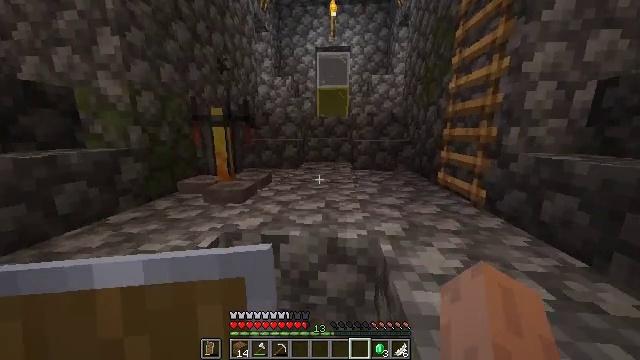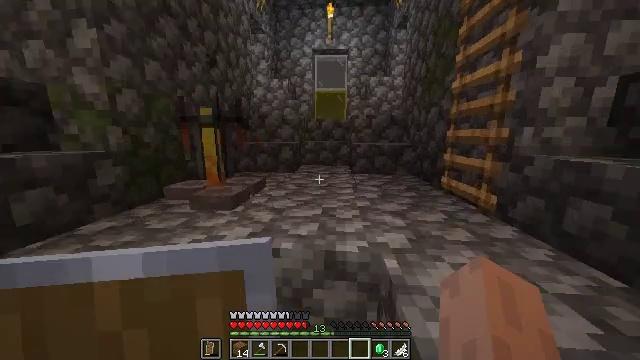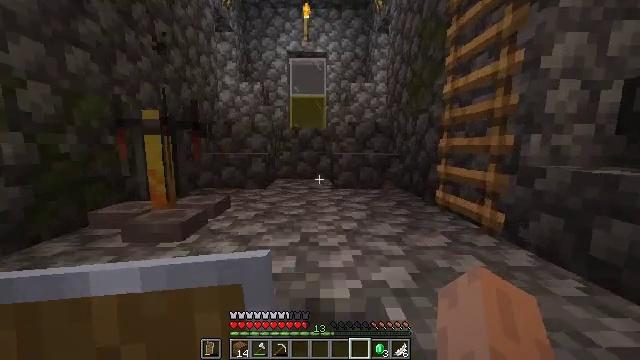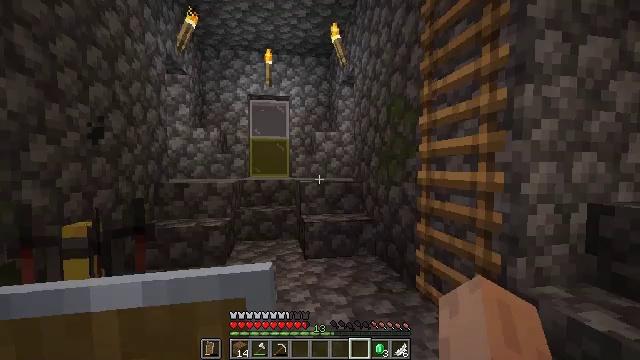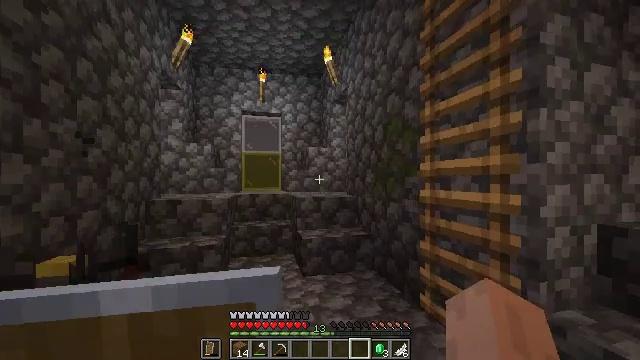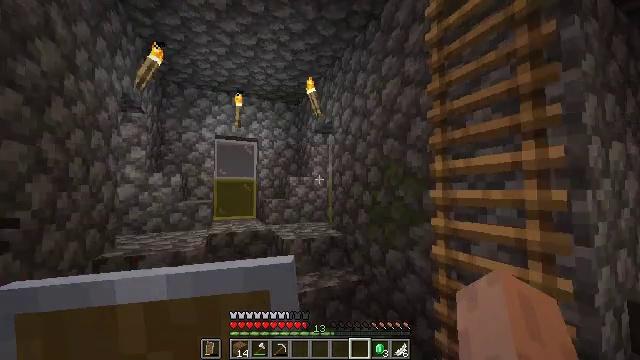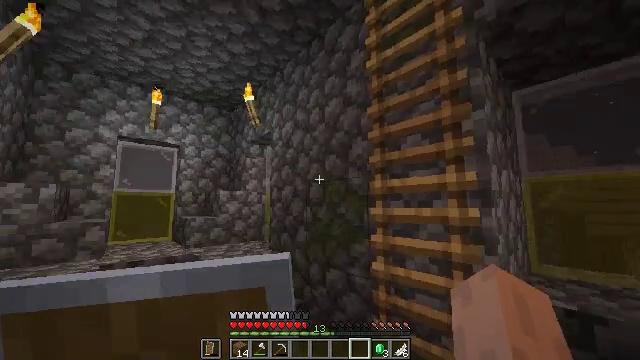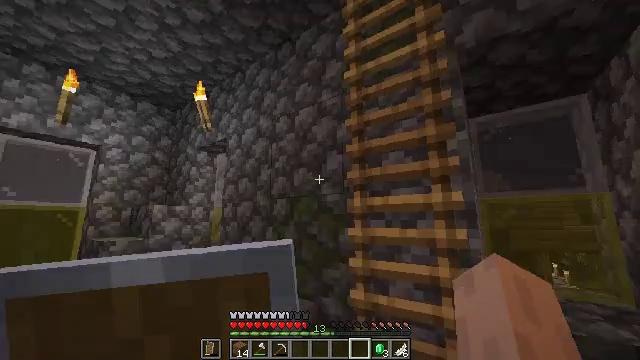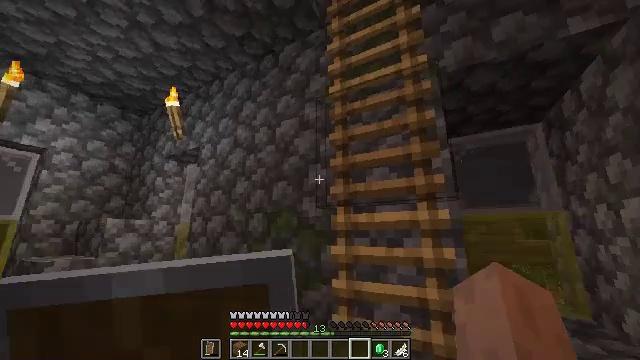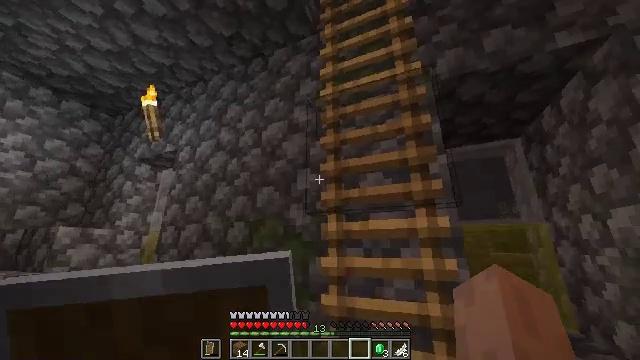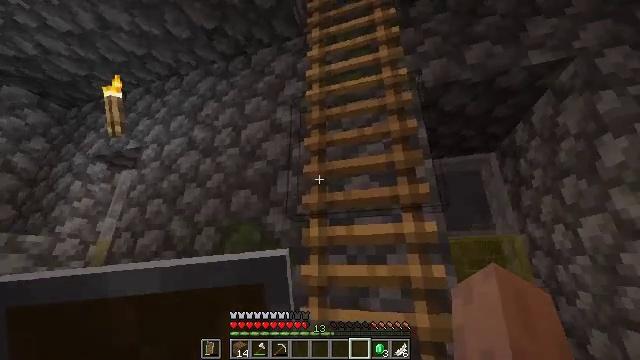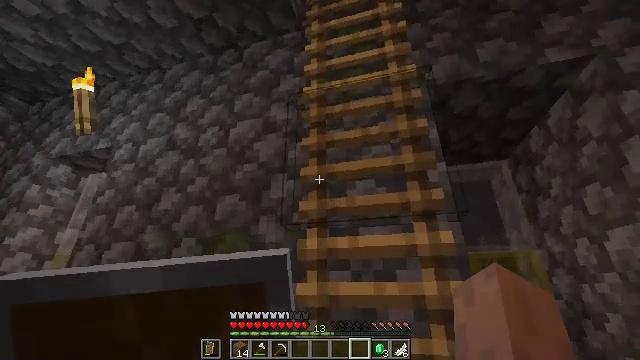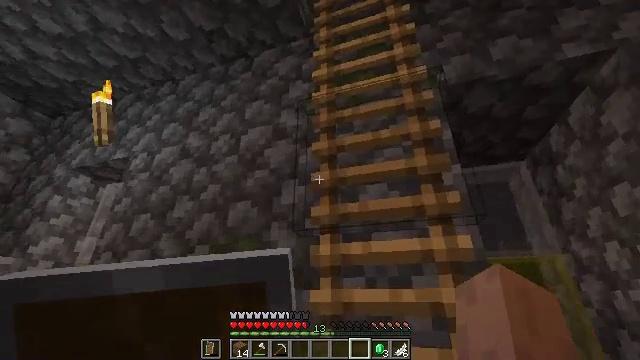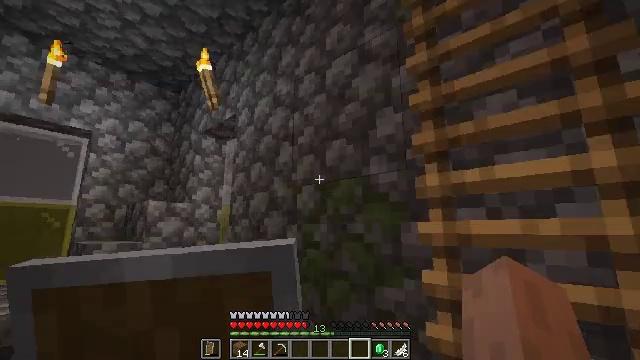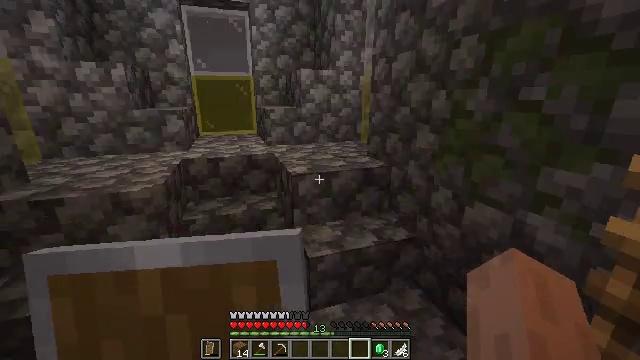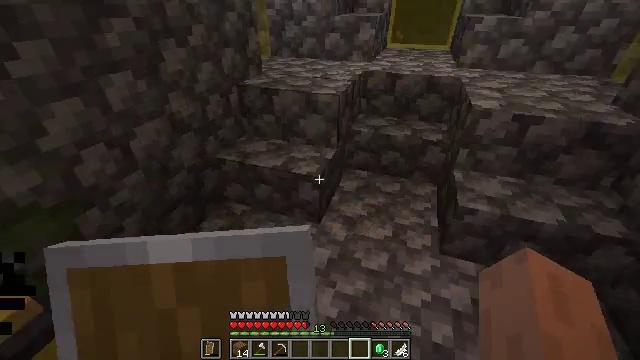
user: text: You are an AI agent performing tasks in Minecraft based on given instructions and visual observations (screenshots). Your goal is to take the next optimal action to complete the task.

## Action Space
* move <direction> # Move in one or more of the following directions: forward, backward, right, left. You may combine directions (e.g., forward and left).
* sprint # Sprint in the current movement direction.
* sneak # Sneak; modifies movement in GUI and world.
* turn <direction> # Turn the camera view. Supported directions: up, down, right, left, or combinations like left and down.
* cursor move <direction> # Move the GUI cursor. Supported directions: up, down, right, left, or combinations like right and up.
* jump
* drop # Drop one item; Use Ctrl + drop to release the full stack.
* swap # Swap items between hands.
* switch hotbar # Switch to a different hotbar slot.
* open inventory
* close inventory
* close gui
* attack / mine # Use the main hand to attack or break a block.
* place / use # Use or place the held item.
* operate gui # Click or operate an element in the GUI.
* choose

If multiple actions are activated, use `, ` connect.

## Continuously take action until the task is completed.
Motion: motion action
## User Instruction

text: Attack the brewing stand to gather it.
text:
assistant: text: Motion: move forward, sprint, turn up
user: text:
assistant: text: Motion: move forward and move left, sprint, turn right and up
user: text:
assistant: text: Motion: move forward and move left, sprint, turn right and up
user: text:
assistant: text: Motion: move forward and move left, sprint, turn right and up
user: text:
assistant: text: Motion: move forward and move left, sprint, turn right and up
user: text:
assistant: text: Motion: move forward and move left, sprint, turn right and up
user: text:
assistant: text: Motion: move forward, turn right and up
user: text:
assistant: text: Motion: move forward, turn right and up
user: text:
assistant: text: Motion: turn right and up
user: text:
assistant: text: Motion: turn right and up
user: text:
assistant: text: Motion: turn right and up
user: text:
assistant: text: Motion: turn left and up
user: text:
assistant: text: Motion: turn left and down
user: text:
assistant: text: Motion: turn left and down
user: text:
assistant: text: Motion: turn left and down
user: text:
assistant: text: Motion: turn left and down
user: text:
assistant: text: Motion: no_op
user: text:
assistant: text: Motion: no_op
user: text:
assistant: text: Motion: turn left and down
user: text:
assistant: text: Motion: turn left
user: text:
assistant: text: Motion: turn left, switch to hotbar 1
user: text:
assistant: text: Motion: turn left
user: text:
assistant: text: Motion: turn left and down
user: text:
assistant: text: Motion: turn left and down, switch to hotbar 2
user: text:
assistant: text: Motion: turn left and down, switch to hotbar 2
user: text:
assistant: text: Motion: turn left and down, attack / mine, switch to hotbar 2
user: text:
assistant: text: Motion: turn left, attack / mine
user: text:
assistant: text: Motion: turn left, attack / mine, switch to hotbar 3
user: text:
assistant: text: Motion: turn left, attack / mine, switch to hotbar 3
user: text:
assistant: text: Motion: attack / mine, switch to hotbar 3